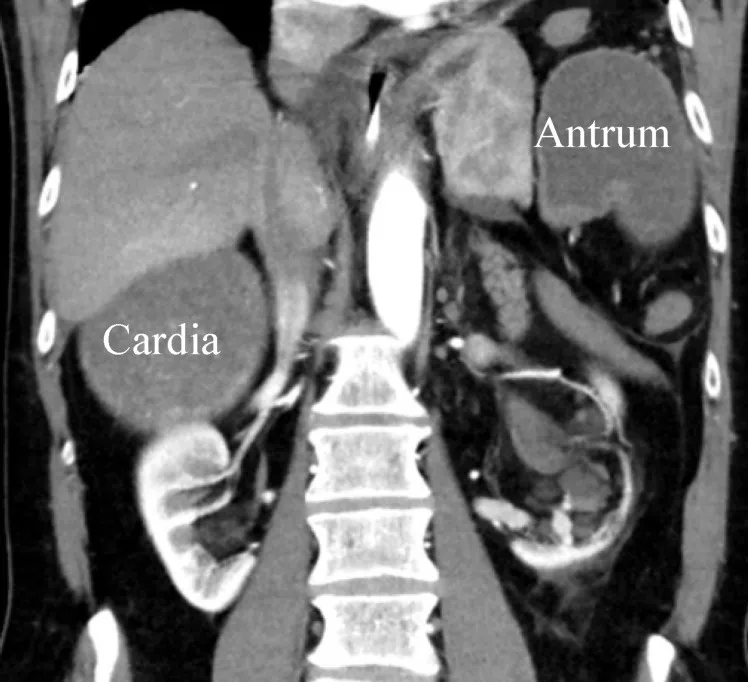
CT scan: dislocation of the cardia to the right lower epigastrium and the antrum to the upper left abdomen.
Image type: radiology (ct)